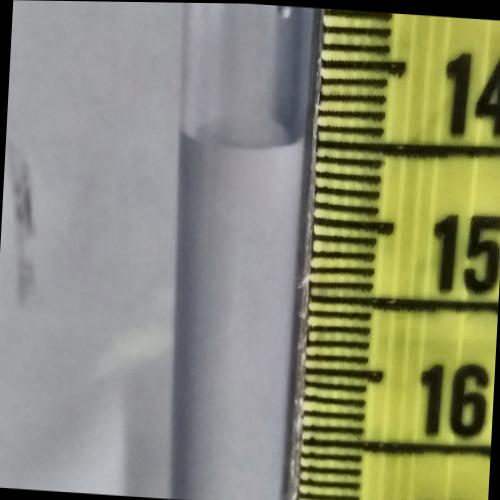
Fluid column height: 14.5 cm